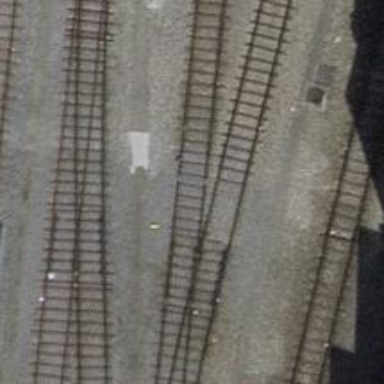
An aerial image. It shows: Single-track electrified rail service spur with contact line.